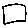
Label: square